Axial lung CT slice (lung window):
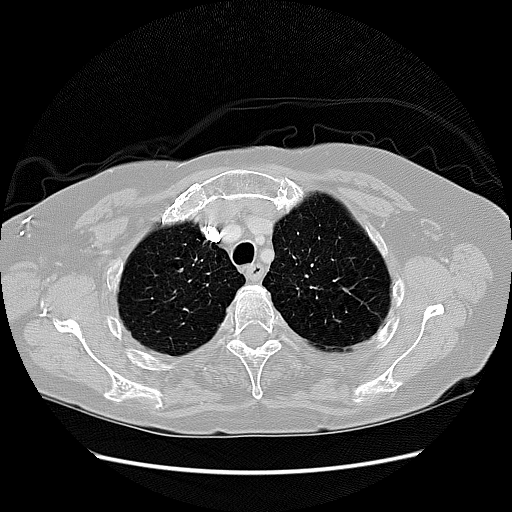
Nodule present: no